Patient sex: M
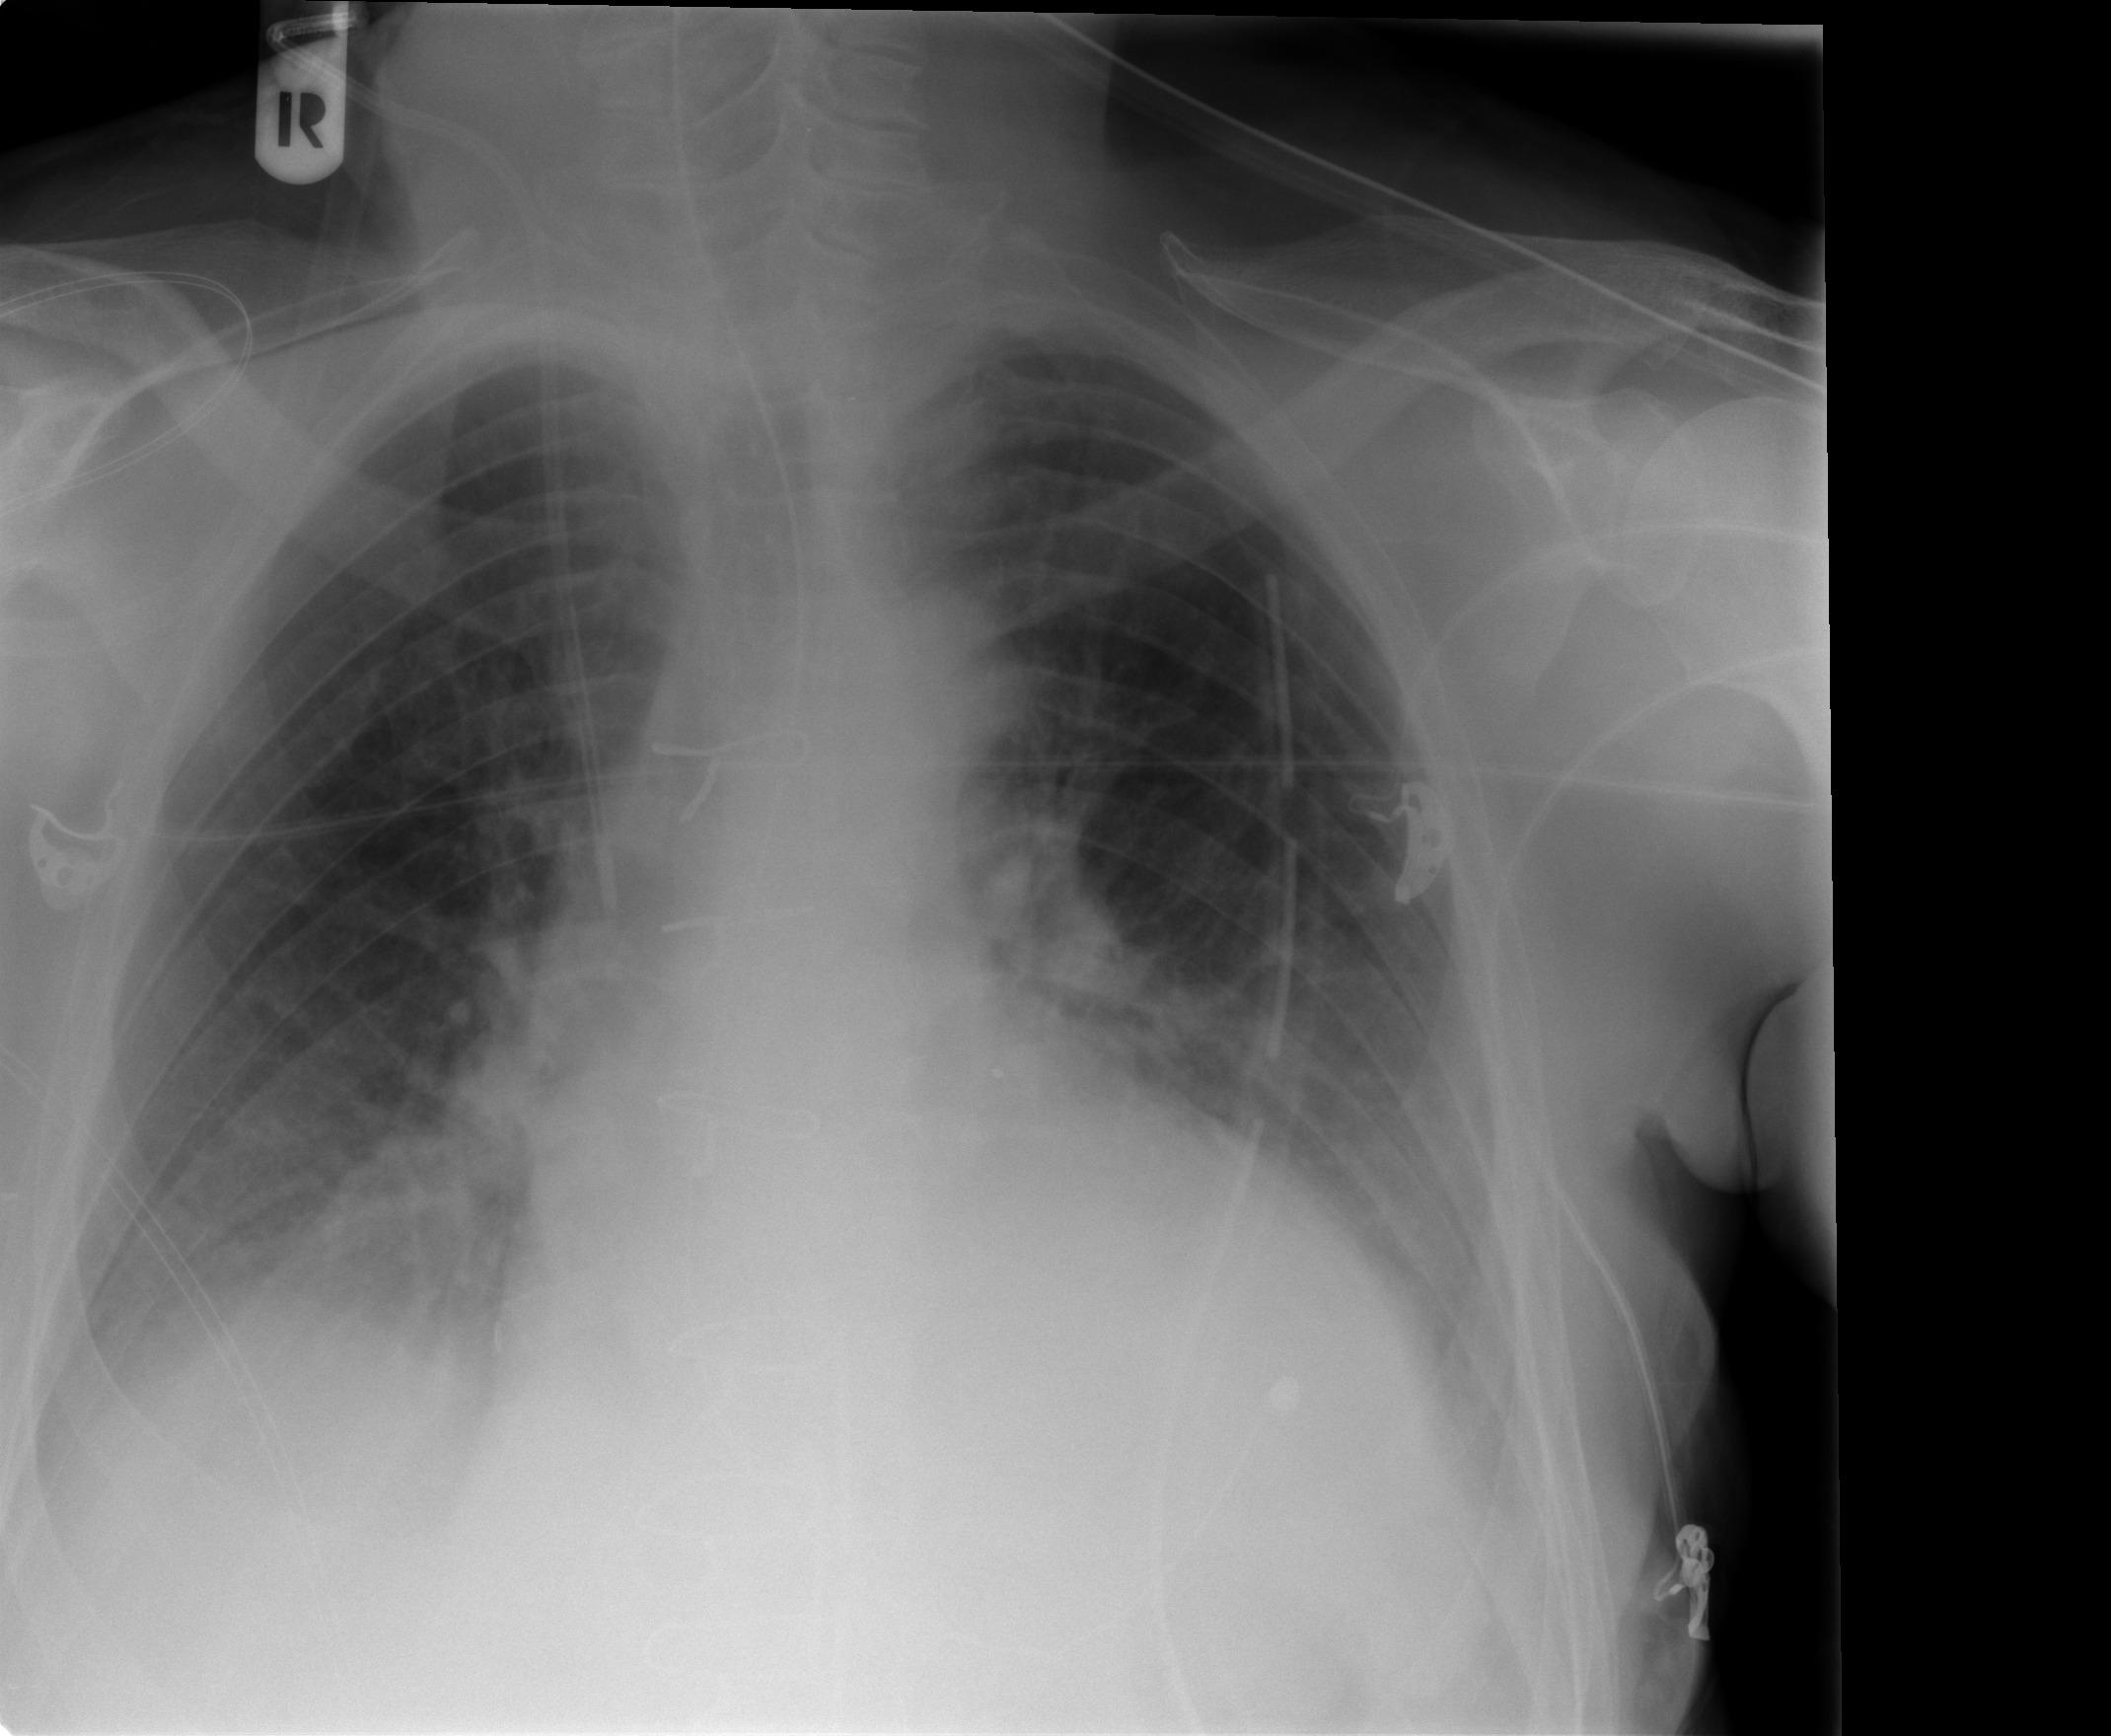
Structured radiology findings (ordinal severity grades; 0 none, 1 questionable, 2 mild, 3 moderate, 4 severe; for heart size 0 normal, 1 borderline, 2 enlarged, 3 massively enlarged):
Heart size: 2
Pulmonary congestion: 2
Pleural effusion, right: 2
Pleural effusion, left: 2
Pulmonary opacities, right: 0
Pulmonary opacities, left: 0
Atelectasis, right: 2
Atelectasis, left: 2